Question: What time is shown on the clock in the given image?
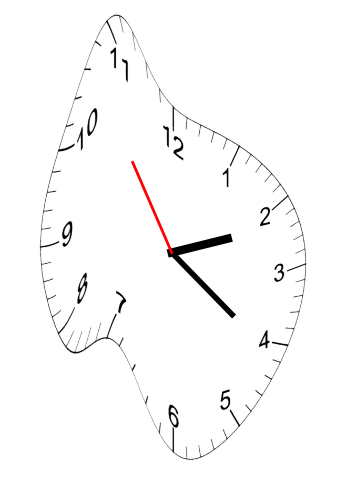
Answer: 02:20:54